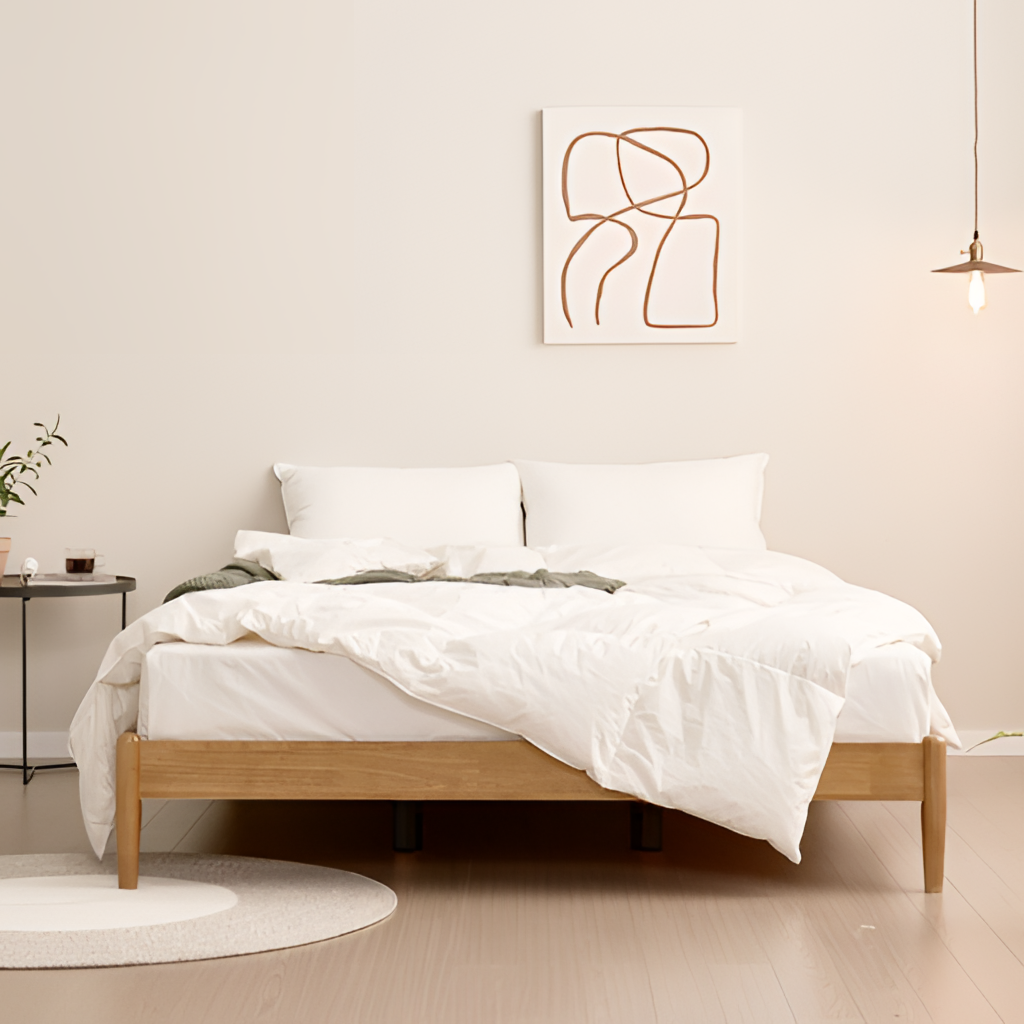
beige wood bed, bedroom, wood flooring, with plank pattern, minimalist, paint wallpaper, with solid pattern